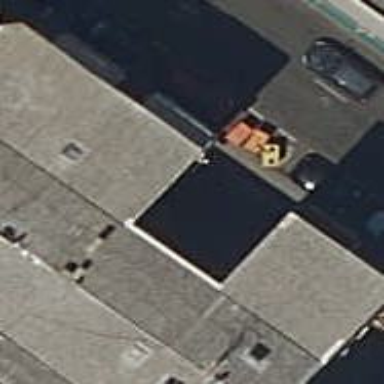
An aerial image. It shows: Restaurant.